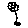
Label: flower